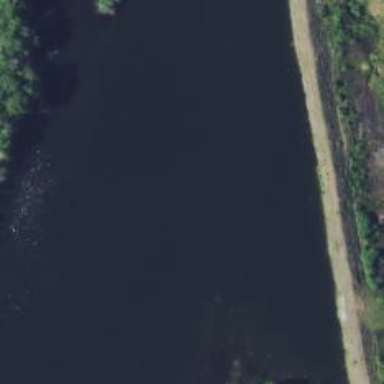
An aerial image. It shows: Dam across waterway.